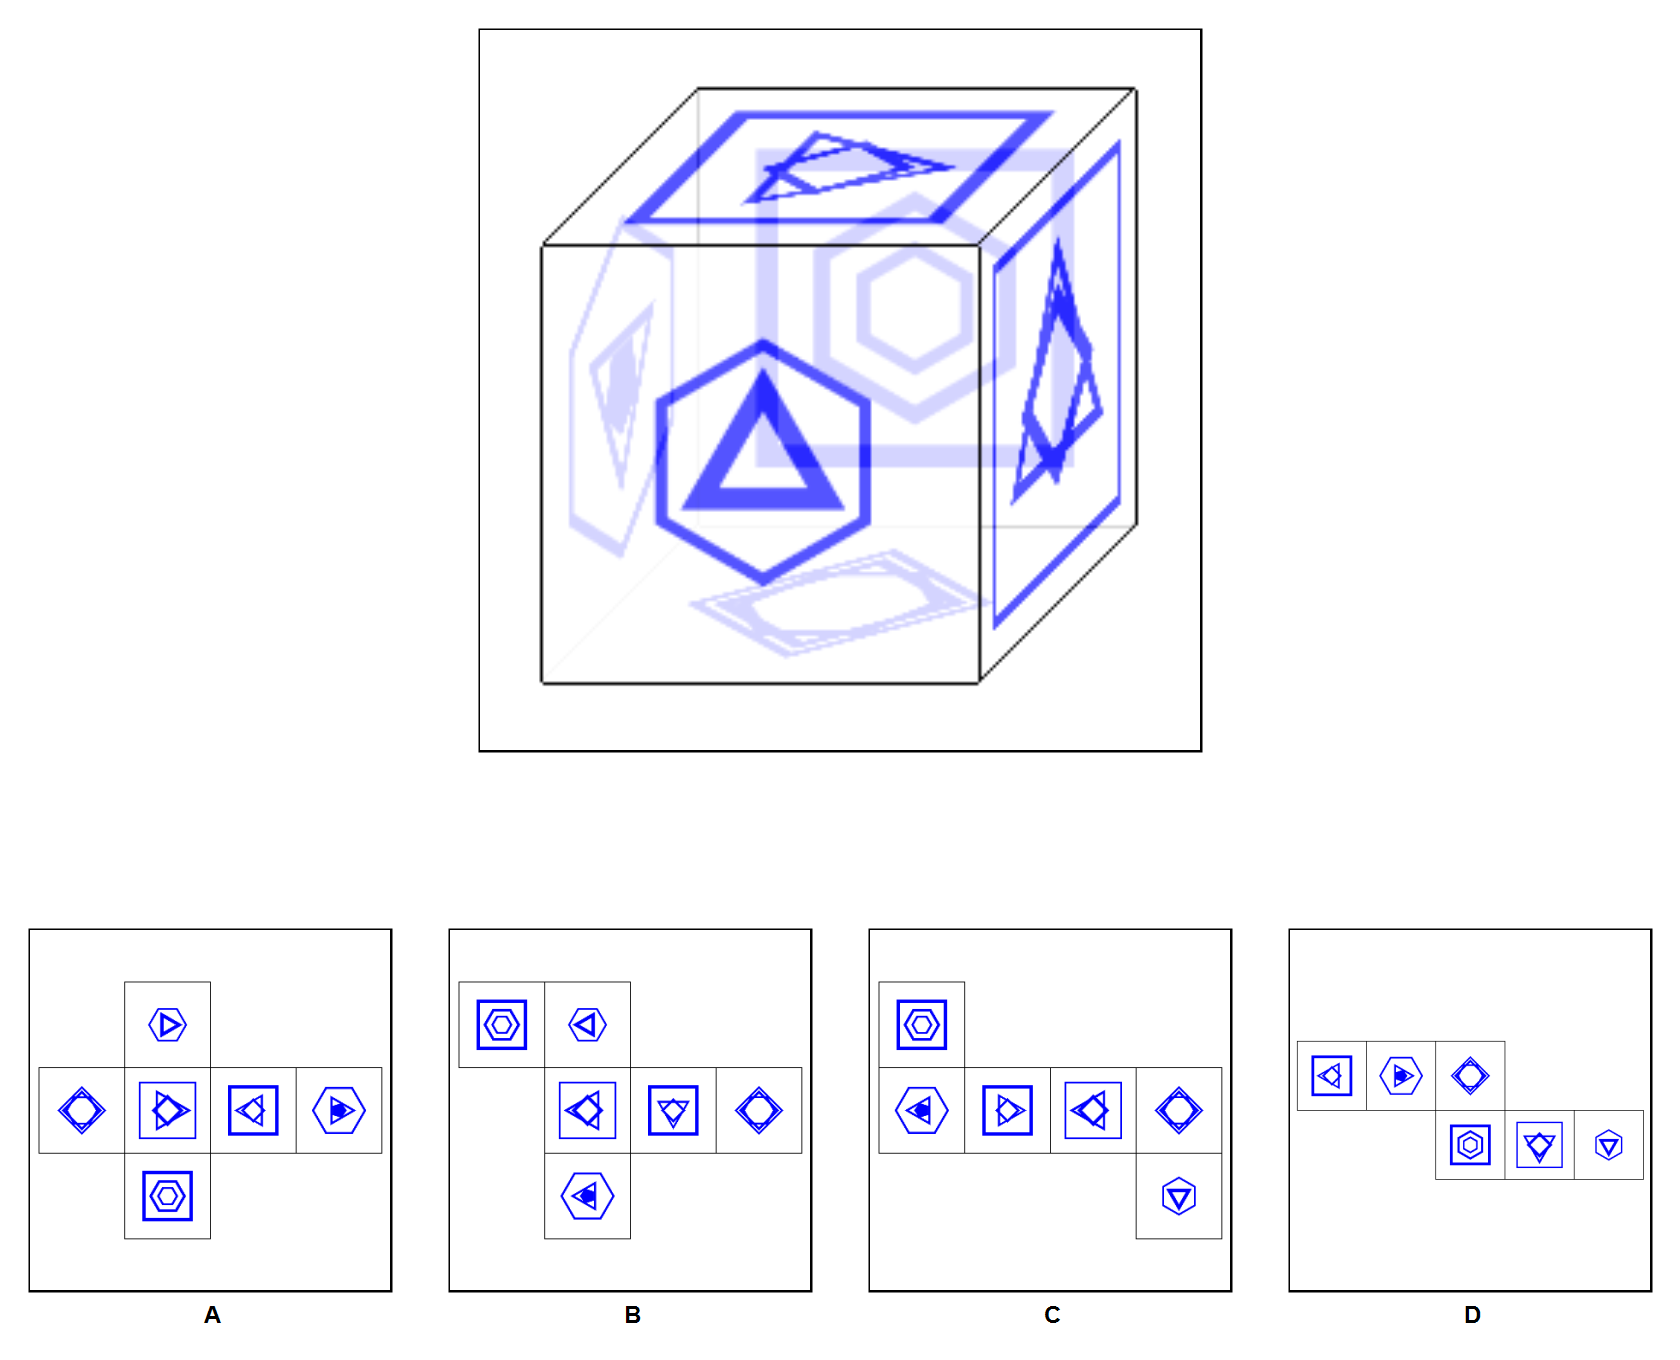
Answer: B